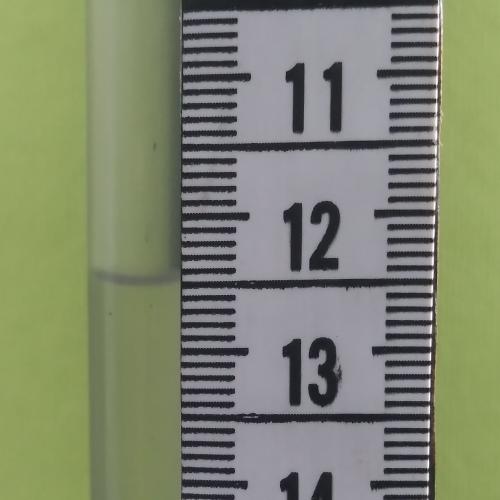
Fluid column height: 12.5 cm